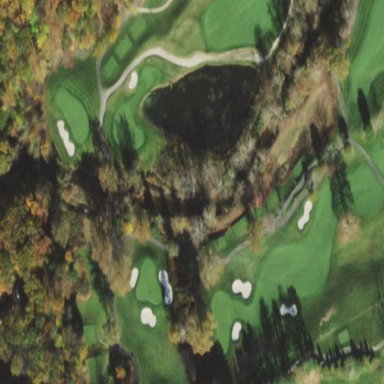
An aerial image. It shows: Area with grass used as rough in golf course.